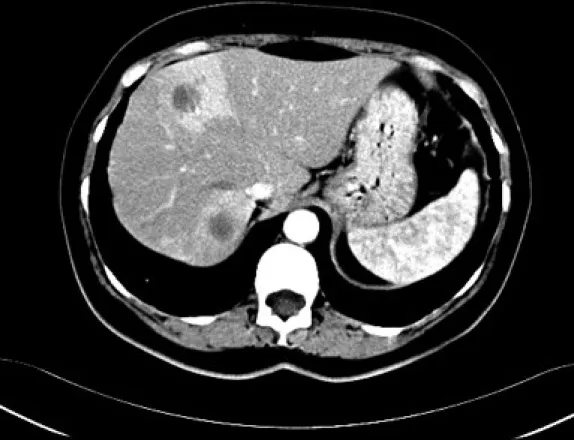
Abdominal computed tomography scan with contrast during the arterial phase. Multiple round-
oval hypodense structures, with hyperdense periphery, in the liver.
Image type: radiology (ct)